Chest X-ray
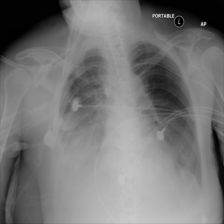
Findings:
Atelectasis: positive
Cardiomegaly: negative
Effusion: positive
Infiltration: negative
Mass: negative
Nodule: negative
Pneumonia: negative
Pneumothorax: negative
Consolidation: positive
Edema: negative
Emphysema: negative
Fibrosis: negative
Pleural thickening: negative
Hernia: negative